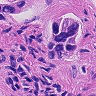
Metastatic tissue present: yes